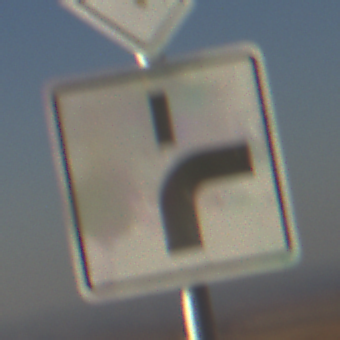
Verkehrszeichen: VerlaufVorfahrtsstrasse8
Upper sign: Vorfahrtsstrasse
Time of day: MorningAfternoon
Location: Outdoor (Nature)
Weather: Clear
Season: NotSpecified
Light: Natural